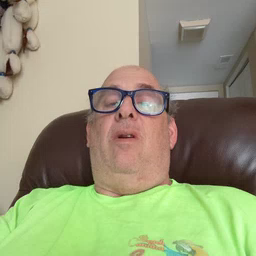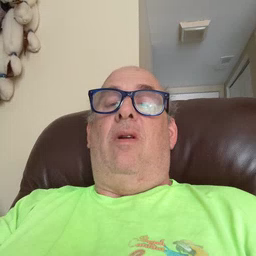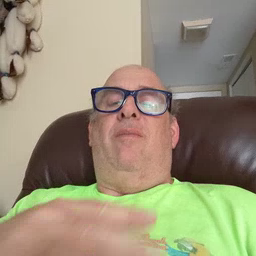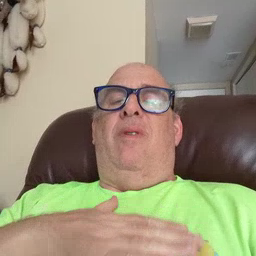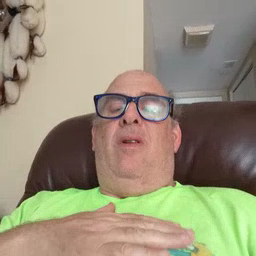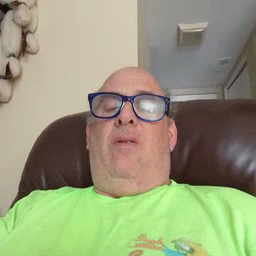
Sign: please